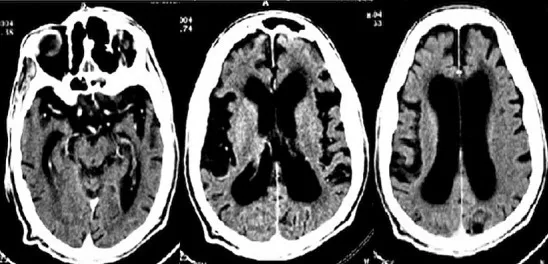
Brain scan showing a cortical and sub-cortical atrophy predominant in the bilateral fronto-temporo-parietal region associated with ventricular system expansion.
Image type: radiology (ct)